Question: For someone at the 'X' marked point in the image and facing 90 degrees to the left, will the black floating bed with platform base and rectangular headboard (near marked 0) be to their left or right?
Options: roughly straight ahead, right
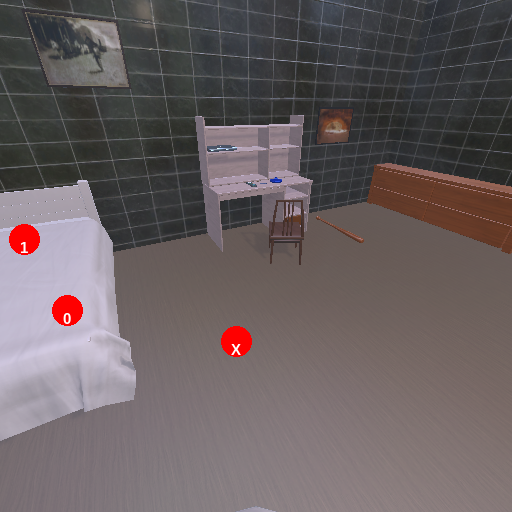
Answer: roughly straight ahead